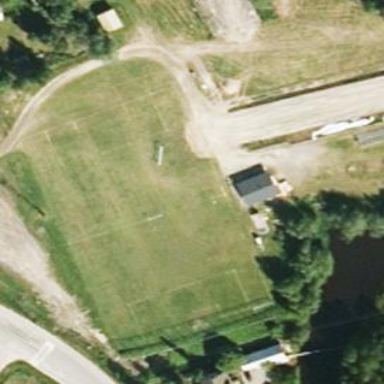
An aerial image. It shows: Soccer pitch designated for leisure and sports activities.